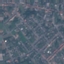
Land use / land cover class: Residential